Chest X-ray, AP view. Patient: 59 years old, sex F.
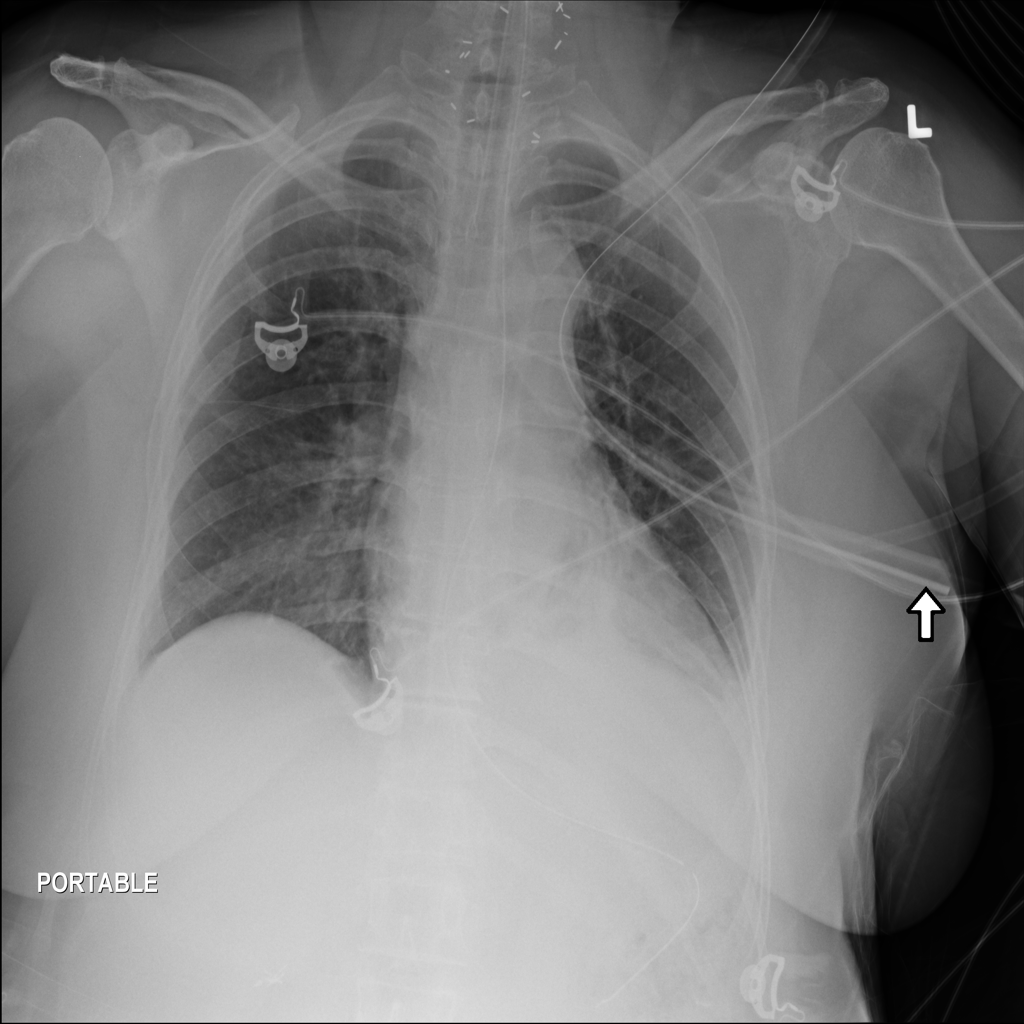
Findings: Infiltration